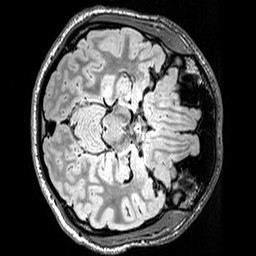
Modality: FLAIR
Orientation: axial
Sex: male
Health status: ill
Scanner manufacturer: siemens
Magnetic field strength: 3 T
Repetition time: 5 s
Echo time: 0.388 s